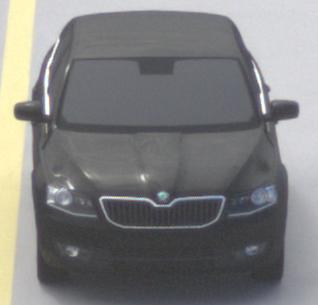
Make: Skoda
Model: Octavia 1.2 TSI
Detailed model: Octavia (III) Limousine
Model produced from: 2013/02
Model produced until: 2015/04
Doors: 5
Color: black
Road condition: dry road
Daytime: midday
Contrast: medium contrast